Question: I am working on convert queries from MS SQL Server to MySQL
My SQL Server Query is as per below.
'''
SELECT userId,IndustriesID,value AS ProvIndusID
FROM #Talent_list
CROSS APPLY STRING_SPLIT(IndustriesID,',')
'''
I am stuck here to convert string to row and cross apply.

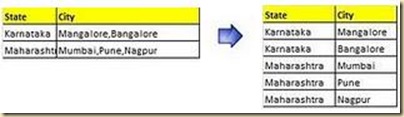
Answer: MySQL doesn't have functions that return tables. You can replace the logic with a recursive CTE:
'''
with recursive cte as (
select state, cast(null as char(100)) as city, cities, 0 as lev
from talent_list
union all
select state, substring_index(cities, ',', 1),
substr(cities, length(substring_index(cities, ',', 1)) + 2), lev + 1
from cte
where cities <> '' and lev < 5
)
select state, city
from cte
where lev > 0;
'''
<URL> is a db<>fiddle.